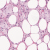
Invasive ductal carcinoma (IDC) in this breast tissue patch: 0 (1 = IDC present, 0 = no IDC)